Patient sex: F
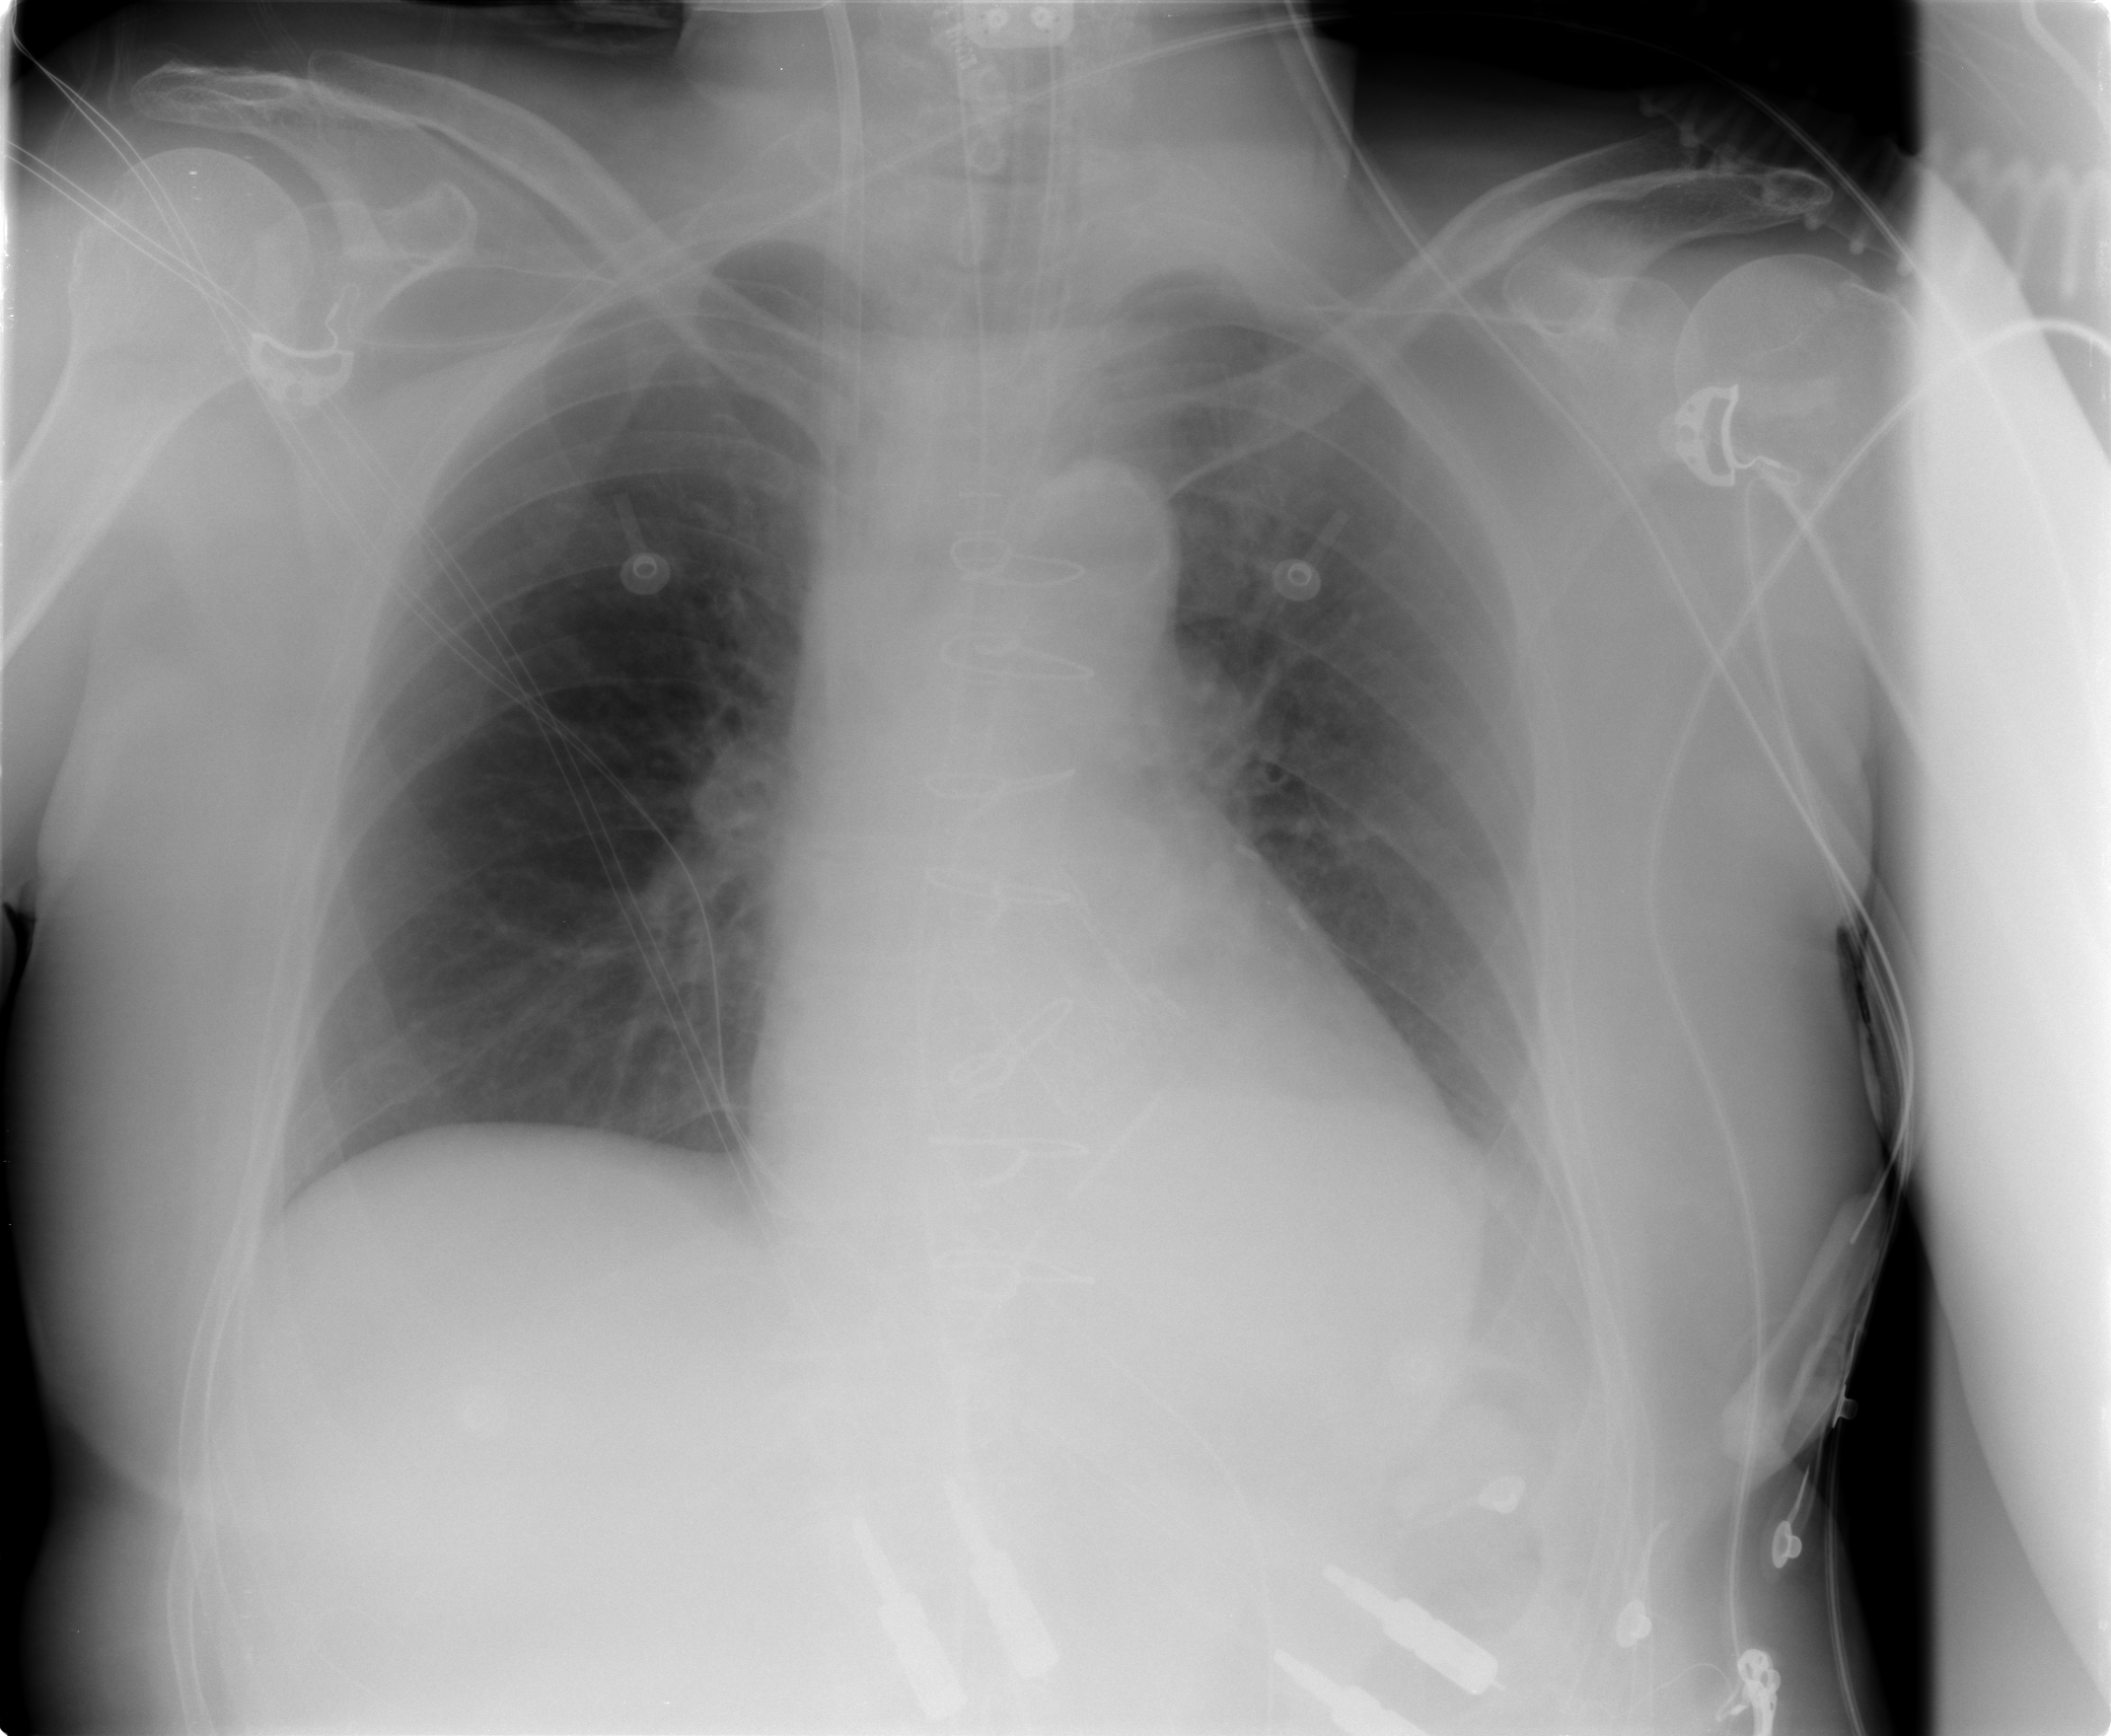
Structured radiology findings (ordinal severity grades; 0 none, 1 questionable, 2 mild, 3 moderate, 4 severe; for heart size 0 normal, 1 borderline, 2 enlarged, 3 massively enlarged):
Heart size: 0
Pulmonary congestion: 0
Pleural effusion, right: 0
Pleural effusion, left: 2
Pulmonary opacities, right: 0
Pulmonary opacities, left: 0
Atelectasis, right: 0
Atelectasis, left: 2